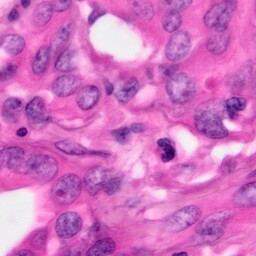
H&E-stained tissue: Pancreatic